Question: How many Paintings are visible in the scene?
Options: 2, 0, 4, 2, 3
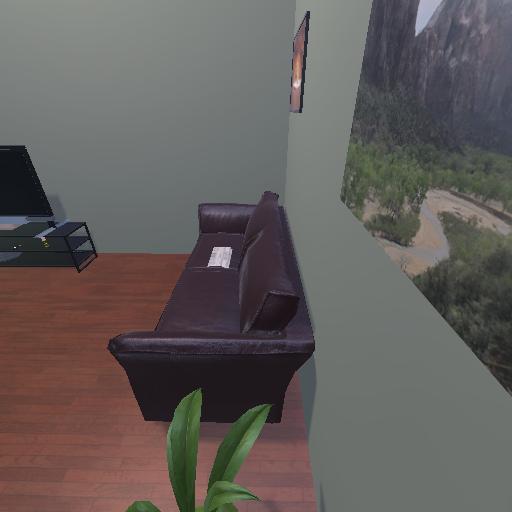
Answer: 2